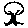
Label: tree